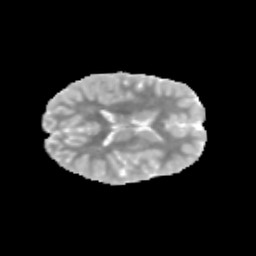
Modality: MD
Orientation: axial
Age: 10
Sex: male
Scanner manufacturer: siemens
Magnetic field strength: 3 T
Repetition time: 3.8 s
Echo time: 0.07 s